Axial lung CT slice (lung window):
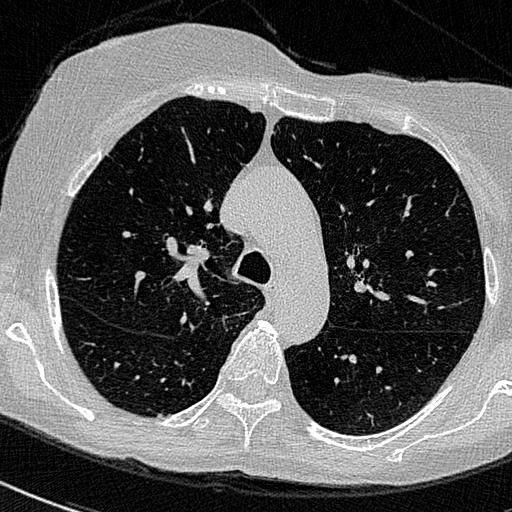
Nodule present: no